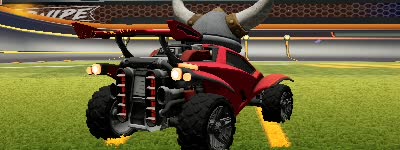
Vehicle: octane